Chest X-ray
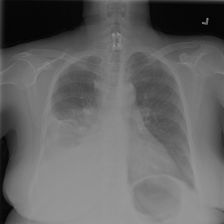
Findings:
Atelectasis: negative
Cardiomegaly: negative
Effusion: positive
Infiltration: negative
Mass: negative
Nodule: negative
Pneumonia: negative
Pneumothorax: negative
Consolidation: negative
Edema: negative
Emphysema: negative
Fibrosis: negative
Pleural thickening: positive
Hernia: negative